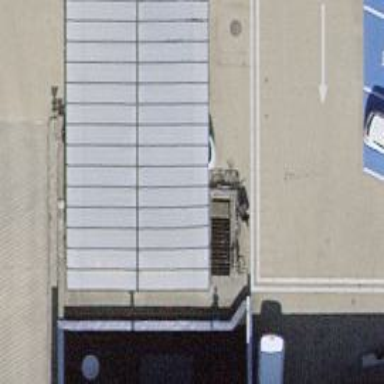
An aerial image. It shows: View of roof of building.